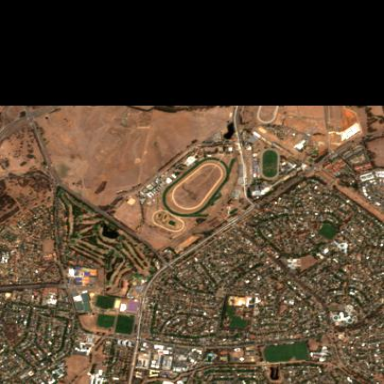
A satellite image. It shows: Track on leisure land used for horse racing.